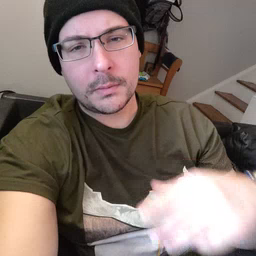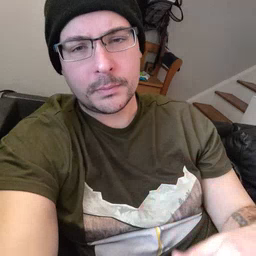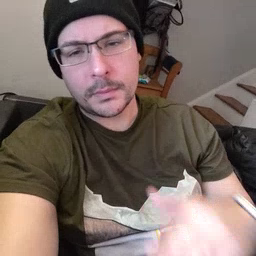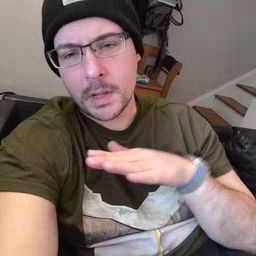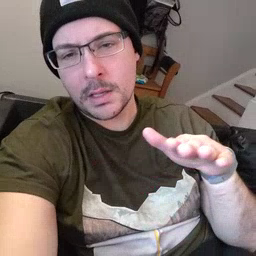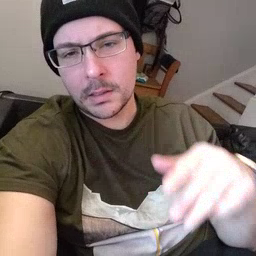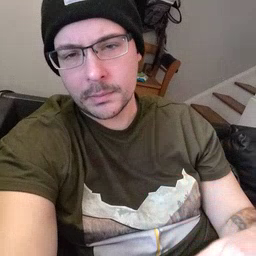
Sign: clean